Field crop: maize
Growth stage: 2
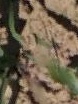
Species: maize